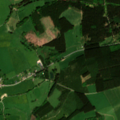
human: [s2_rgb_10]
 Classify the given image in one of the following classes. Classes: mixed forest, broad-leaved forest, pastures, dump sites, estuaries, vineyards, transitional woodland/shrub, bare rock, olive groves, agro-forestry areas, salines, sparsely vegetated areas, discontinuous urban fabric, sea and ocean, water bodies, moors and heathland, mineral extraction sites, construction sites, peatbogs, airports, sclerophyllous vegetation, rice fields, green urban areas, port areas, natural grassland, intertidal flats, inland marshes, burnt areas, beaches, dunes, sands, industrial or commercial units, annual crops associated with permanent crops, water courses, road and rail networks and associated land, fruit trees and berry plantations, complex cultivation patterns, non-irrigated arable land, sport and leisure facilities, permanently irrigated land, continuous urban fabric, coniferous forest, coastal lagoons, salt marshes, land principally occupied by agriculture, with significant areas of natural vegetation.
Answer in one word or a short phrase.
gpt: discontinuous urban fabric, pastures, coniferous forest, mixed forest